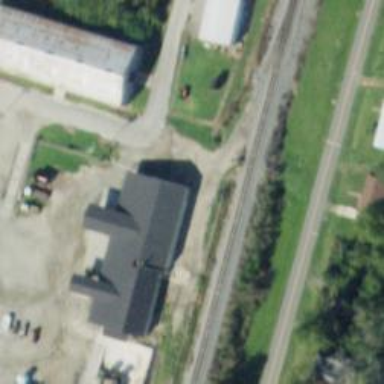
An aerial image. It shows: Rail spur service.